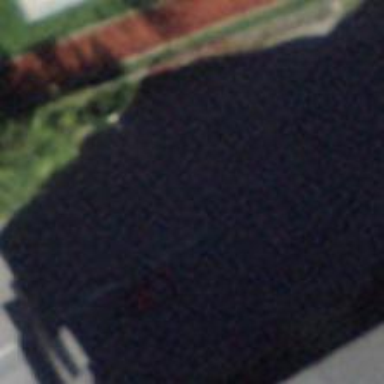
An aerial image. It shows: Bus stop along the road.